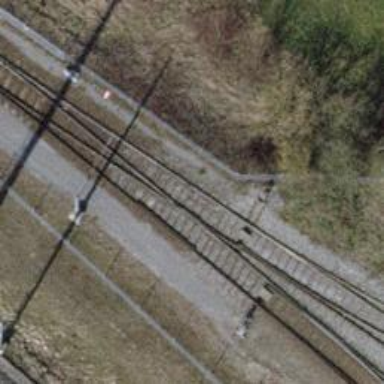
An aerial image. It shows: Railway switch.